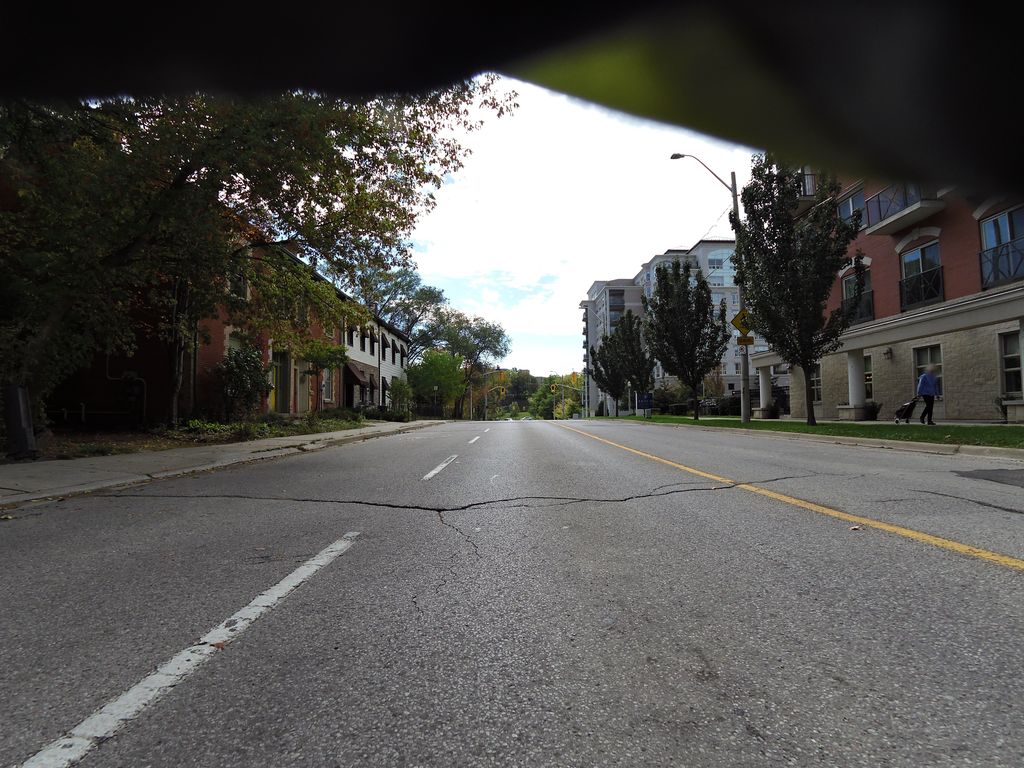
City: hamilton